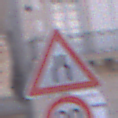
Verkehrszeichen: VerengteFahrbahn
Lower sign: Geschwindigkeit20
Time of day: SunriseSunset
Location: Outdoor (Urban)
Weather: PartlyCloudy
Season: NotSpecified
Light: Natural